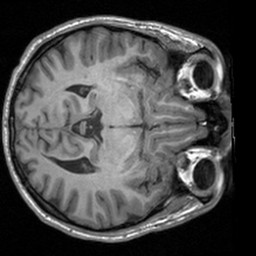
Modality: T1w
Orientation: axial
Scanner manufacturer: siemens
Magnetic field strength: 3 T
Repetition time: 1.9 s
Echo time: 0.00226 s